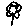
Label: flower